You are looking at the continuous-wavelet transform of a rotating shaft's vibration signal. What is the most likely rotor condition (normal, misalignment, unbalance, looseness)?
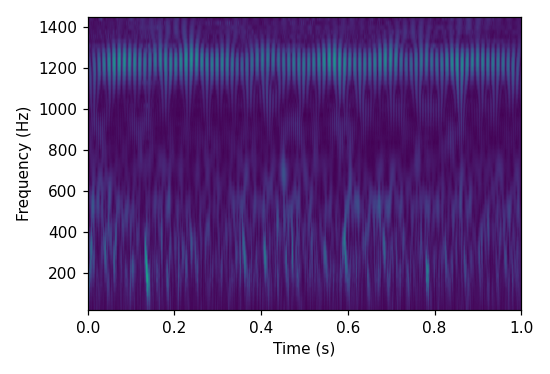
Answer: misalignment